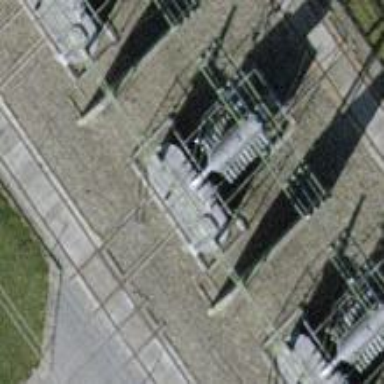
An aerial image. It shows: Transformer is shown.